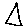
Label: triangle